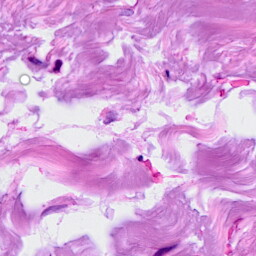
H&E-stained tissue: Breast